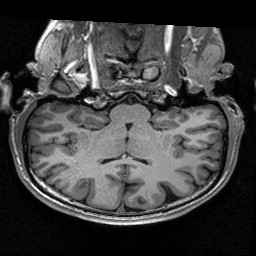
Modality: T1w
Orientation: sagittal